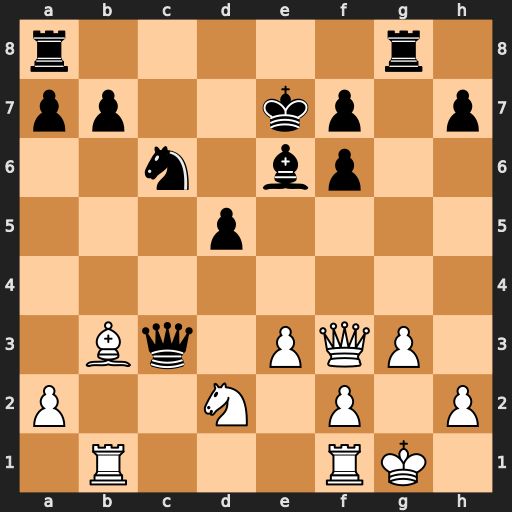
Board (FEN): r5r1/pp2kp1p/2n1bp2/3p4/8/1Bq1PQP1/P2N1P1P/1R3RK1
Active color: w
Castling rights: -
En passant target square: -
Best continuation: Bxd5 Ne5 Rxb7+